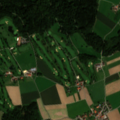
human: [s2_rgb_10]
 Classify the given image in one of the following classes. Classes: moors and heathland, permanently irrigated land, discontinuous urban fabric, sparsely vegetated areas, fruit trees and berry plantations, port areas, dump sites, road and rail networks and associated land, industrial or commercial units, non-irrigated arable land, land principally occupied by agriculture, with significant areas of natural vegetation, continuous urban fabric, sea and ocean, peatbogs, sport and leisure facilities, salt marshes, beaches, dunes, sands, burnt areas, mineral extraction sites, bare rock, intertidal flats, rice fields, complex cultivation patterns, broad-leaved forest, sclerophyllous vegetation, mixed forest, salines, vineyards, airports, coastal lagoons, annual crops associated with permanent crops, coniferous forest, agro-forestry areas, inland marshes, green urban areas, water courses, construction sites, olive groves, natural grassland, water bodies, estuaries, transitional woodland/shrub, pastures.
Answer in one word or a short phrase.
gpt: discontinuous urban fabric, sport and leisure facilities, non-irrigated arable land, land principally occupied by agriculture, with significant areas of natural vegetation, mixed forest